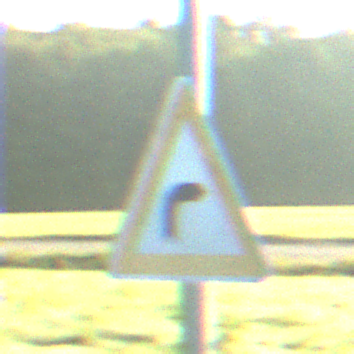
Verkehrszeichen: KurveRechts
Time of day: MorningAfternoon
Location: Outdoor (Nature)
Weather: Clear
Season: NotSpecified
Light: Natural